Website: home-depot
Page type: receipt
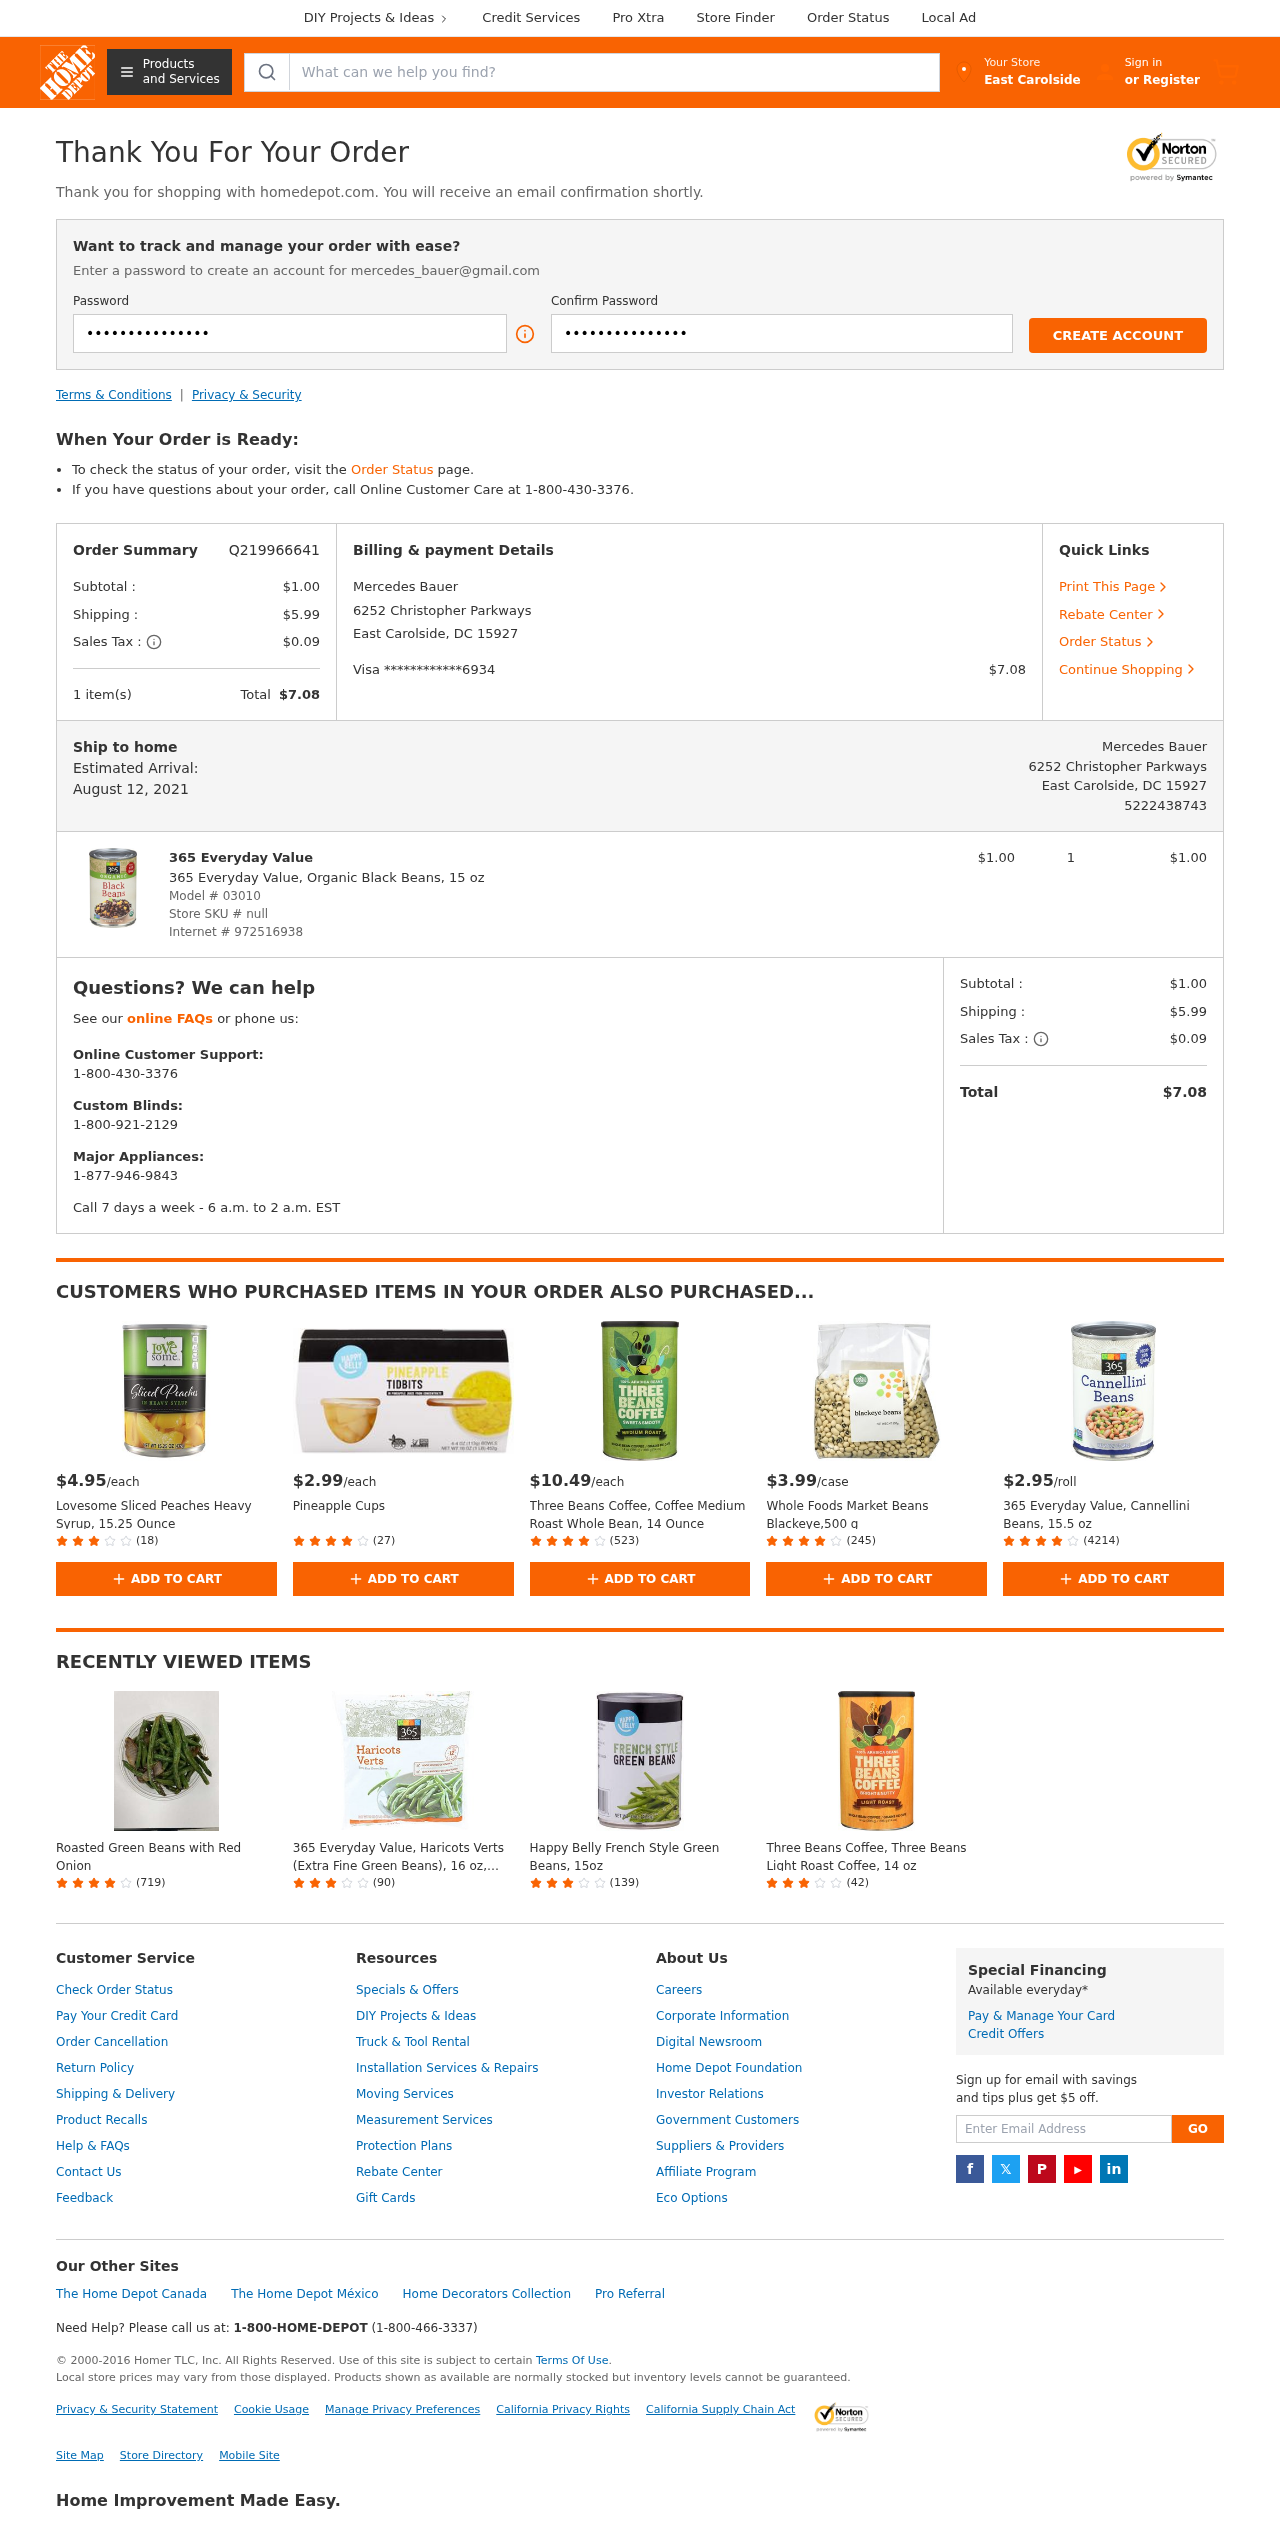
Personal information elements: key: PII_CARD_LAST4
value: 6934
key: PII_CARD_TYPE
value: Visa
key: PII_CITY
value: East Carolside
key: PII_EMAIL
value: mercedes_bauer@gmail.com
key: PII_FULLNAME
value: Mercedes Bauer
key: PII_PHONE
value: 5222438743
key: PII_STREET
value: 6252 Christopher Parkways
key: PII_CITY_STATE_ZIP
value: East Carolside, DC 15927
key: PII_FULLNAME2
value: Mercedes Bauer
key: PII_POSTCODE
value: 15927
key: PII_STATE_ABBR
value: DC
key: PII_STATE
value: DC
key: PII_POSTCODE_FULL
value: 15927
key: PII_CITY_STATE
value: East Carolside, DC
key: PII_POSTCODE_NUMERIC
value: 15927
Product elements: key: PRODUCT1_BRAND
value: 365 Everyday Value
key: PRODUCT1_NAME
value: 365 Everyday Value, Organic Black Beans, 15 oz
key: PRODUCT1_PRICE
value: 1
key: PRODUCT1_QUANTITY
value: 1
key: PRODUCT2_PRICE
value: $4.95
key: PRODUCT2_NAME
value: Lovesome Sliced Peaches Heavy Syrup, 15.25 Ounce
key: PRODUCT2_NUM_RATINGS
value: (18)
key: PRODUCT3_PRICE
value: $2.99
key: PRODUCT3_NAME
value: Pineapple Cups
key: PRODUCT3_NUM_RATINGS
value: (27)
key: PRODUCT4_PRICE
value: $10.49
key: PRODUCT4_NAME
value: Three Beans Coffee, Coffee Medium Roast Whole Bean, 14 Ounce
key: PRODUCT4_NUM_RATINGS
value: (523)
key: PRODUCT5_PRICE
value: $3.99
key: PRODUCT5_NAME
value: Whole Foods Market Beans Blackeye,500 g
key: PRODUCT5_NUM_RATINGS
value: (245)
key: PRODUCT6_PRICE
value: $2.95
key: PRODUCT6_NAME
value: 365 Everyday Value, Cannellini Beans, 15.5 oz
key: PRODUCT6_NUM_RATINGS
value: (4214)
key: PRODUCT7_NAME
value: Roasted Green Beans with Red Onion
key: PRODUCT7_NUM_RATINGS
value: (719)
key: PRODUCT8_NAME
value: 365 Everyday Value, Haricots Verts (Extra Fine Green Beans), 16 oz, (Frozen)
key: PRODUCT8_NUM_RATINGS
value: (90)
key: PRODUCT9_NAME
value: Happy Belly French Style Green Beans, 15oz
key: PRODUCT9_NUM_RATINGS
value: (139)
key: PRODUCT10_NAME
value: Three Beans Coffee, Three Beans Light Roast Coffee, 14 oz
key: PRODUCT10_NUM_RATINGS
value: (42)
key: PRODUCT_MODEL_NUMBER
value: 03010
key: PRODUCT_INTERNET_NUMBER
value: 972516938
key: PRODUCT1_LINE_TOTAL
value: $1.00
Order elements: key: ORDER_ID
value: Q219966641
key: ORDER_SUBTOTAL
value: $1.00
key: ORDER_SHIPPING_COST
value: $5.99
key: ORDER_TAX
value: $0.09
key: ORDER_NUM_ITEMS
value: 1 item(s)
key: ORDER_TOTAL
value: $7.08
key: ORDER_DELIVERY_DATE
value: August 12, 2021
Search elements: key: HEADER_SEARCH
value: What can we help you find?
Other elements: key: STORE_SKU
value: null